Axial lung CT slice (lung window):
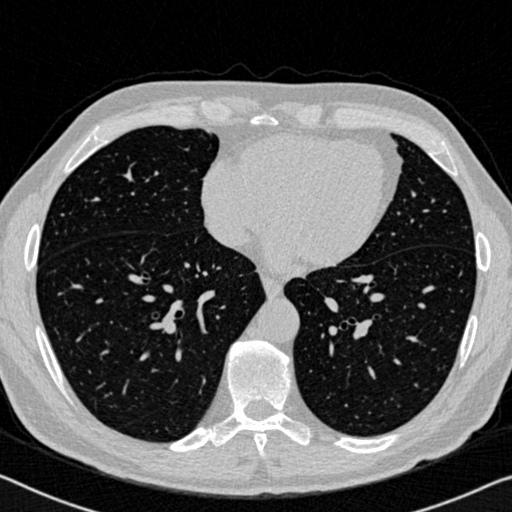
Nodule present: no